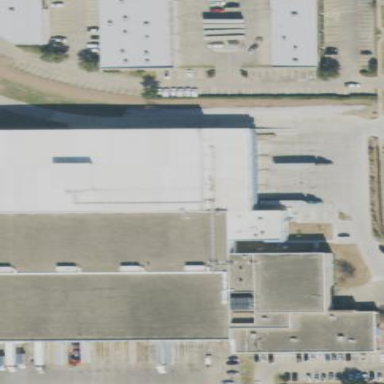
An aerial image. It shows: Commercial building.